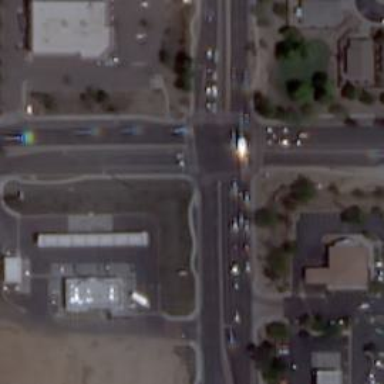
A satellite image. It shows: Crossing road.